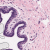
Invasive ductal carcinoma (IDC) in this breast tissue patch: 0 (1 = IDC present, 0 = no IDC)